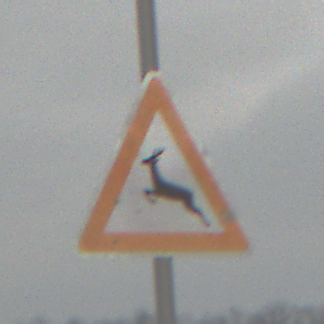
Verkehrszeichen: WildwechselRechts
Umgebung: Outdoor, Nature
Tageszeit: MorningAfternoon
Wetter: Overcast
Licht: Natural
Jahreszeit: Winter
Kontrast: LowContrast